Question:
Hello Everyone,
I would like to create a similar view like in the attached image. I can do this easily with the help of UITableView but I also want to draw a graph above of this tableView. I am calculating some data and based upon that data (%), I have to draw my graph on that particular row(61-70 % etc). Also when the graph reaches into specific row, i need to start the timer of that particular row also. Can i draw a CALayer above of uitableView to achieve this? or i create a custom uiview with partition and draw graphs individually by creating CALayers. Please suggest. Thanks
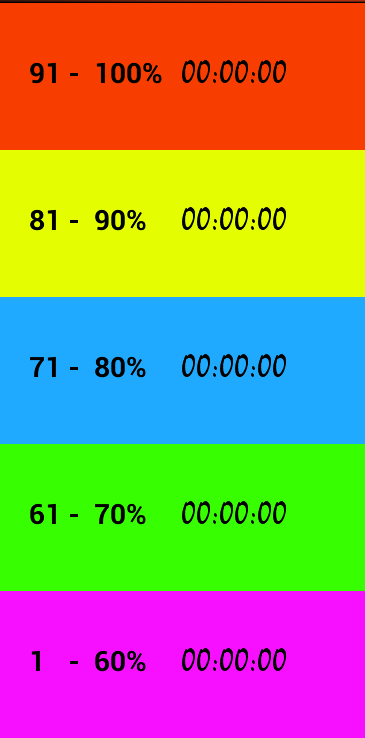
Answer: create a custom View and code init like
@implementation CustomView
'''
- (id)initWithFrame:(CGRect)frame numberOfRows:(int)rows color:(NSArray *)colors
{
self = [super initWithFrame:frame];
if (self) {
// Initialization code
}
int yAxis =0;
for(int i =0 ;i<[colors count];i++)
{
UIView *_v = [[UIView alloc]initWithFrame:CGRectMake(0, yAxis, 320, 480/rows)];
[_v setBackgroundColor:[colors objectAtIndex:i]];
[self addSubview:_v];
/* add label and timer label according to your need */
}
return self;
}
'''
then you can pass array of UIColors and number of rows.
Also for graph you need to check the origin value of graph.